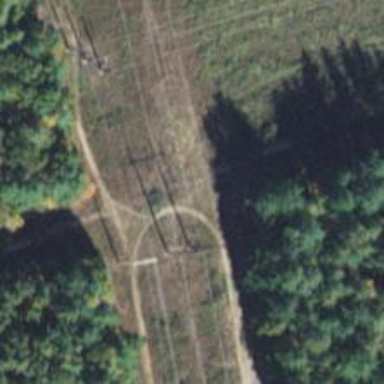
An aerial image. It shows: Power tower.